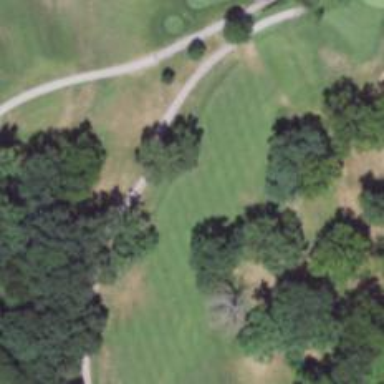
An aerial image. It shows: Golf hole.